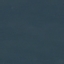
Land use / land cover: SeaLake